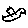
Label: bird